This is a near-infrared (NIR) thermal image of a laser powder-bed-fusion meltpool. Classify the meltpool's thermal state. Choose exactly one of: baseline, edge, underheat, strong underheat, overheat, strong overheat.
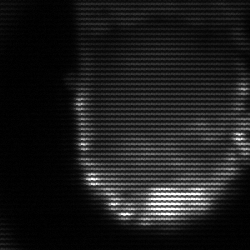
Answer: baseline